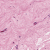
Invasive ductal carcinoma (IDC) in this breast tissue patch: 0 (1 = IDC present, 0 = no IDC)